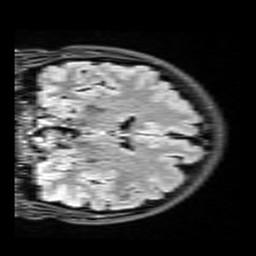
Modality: FLAIR
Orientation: coronal
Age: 24
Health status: healthy
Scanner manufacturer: siemens
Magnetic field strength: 3 T
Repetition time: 9 s
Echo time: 0.088 s